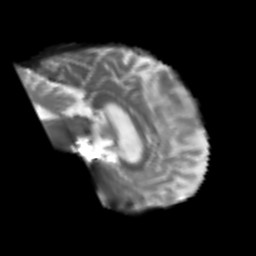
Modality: T2w
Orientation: sagittal
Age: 52
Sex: male
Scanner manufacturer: siemens
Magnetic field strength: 3 T
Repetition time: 4.999 s
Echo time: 0.07946 s